Question: Is there a way to increase the maximum 10 GB size limit of SQL Express?
<URL>
<URL>

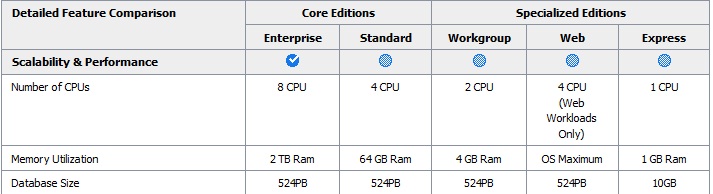
Answer: SQL Server Express has a size limit.
For details, see:
<URL>